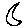
Label: moon